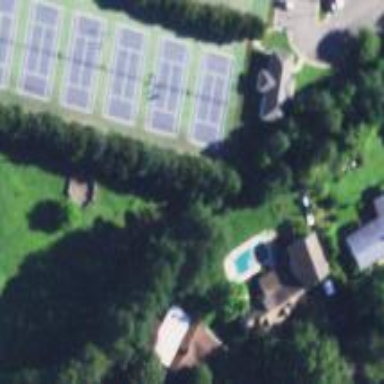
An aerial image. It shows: Tennis court on pitch.